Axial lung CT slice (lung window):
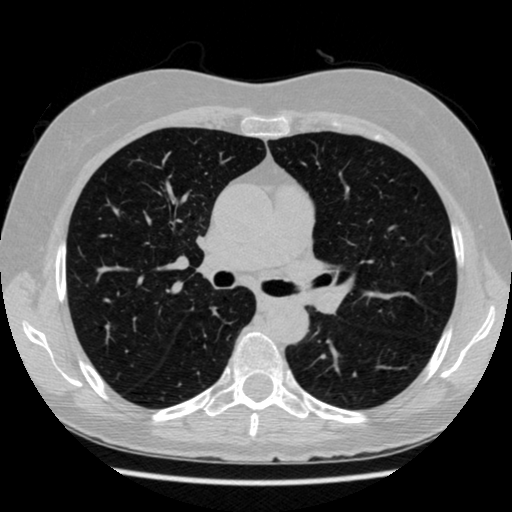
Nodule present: no